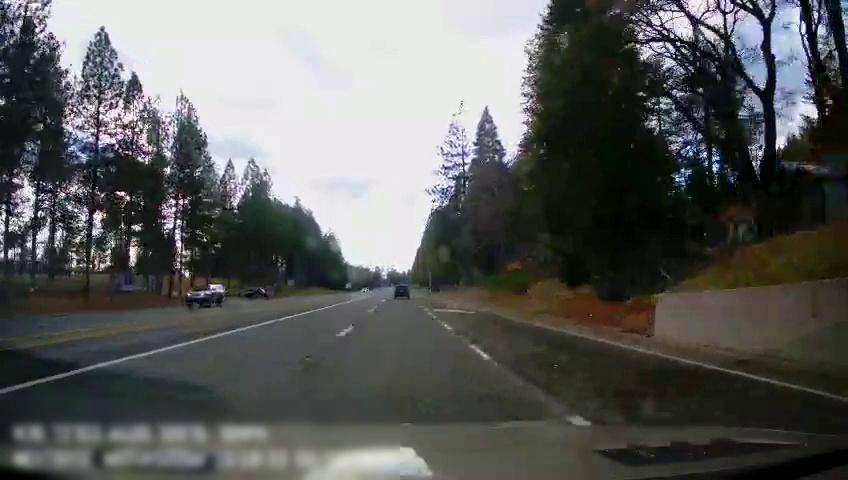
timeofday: Day
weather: Cloudy
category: Drivable Space
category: Vehicles | SUV
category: Vehicles | Car
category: Vehicles | SUV
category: Lanes | Opposite Lane
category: Lanes | Alternate Lane
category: Lanes | Alternate Lane
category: Lanes | Current Lane
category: Lanes | Alternate Lane
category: Lanes | Alternate Lane